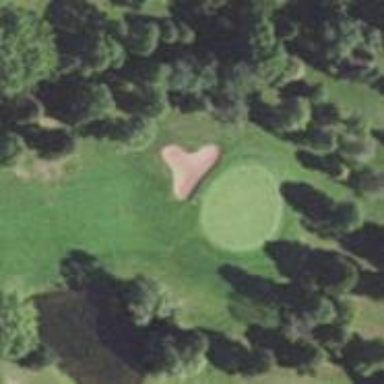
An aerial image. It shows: View of golf hole.